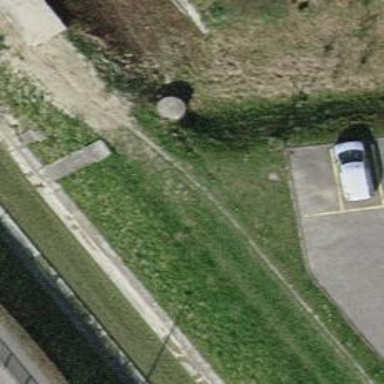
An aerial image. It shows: Footway along the road.